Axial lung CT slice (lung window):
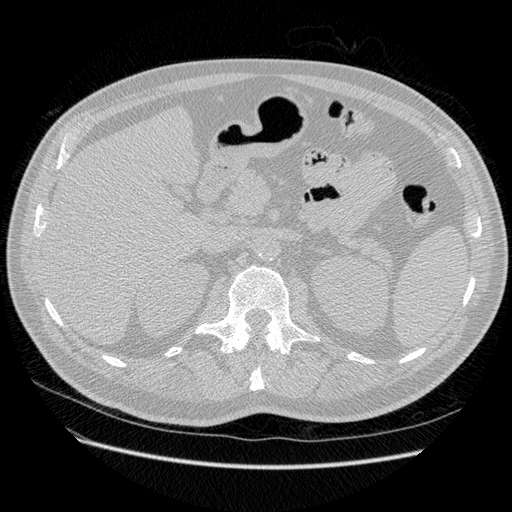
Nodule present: no